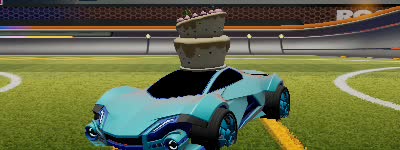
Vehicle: werewolf